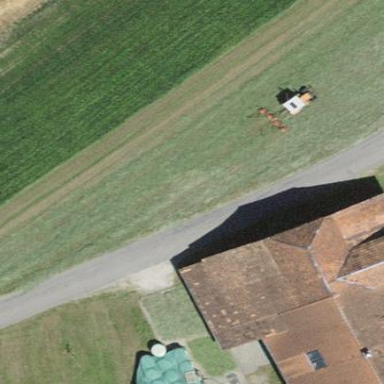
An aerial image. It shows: Farm building with half-hipped roof shape.